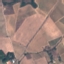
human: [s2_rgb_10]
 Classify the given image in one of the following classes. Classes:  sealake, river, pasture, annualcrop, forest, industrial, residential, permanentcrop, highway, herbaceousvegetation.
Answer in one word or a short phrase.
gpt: PermanentCrop